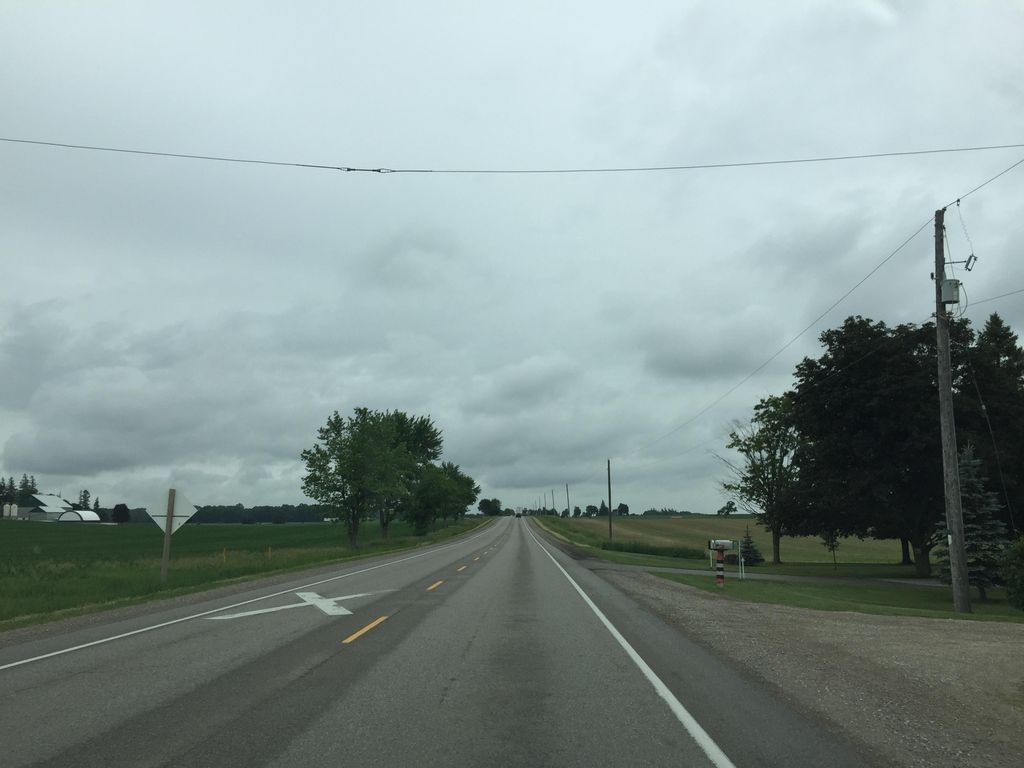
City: kitchener-waterloo